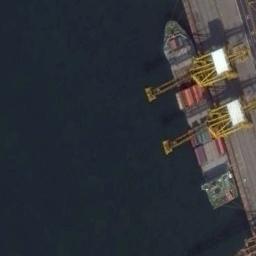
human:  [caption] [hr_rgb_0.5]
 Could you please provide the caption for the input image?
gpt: A ship full of containers is docked at the dock, With loading and unloading equipment on the dock .

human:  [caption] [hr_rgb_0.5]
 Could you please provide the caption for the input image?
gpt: There is a ship in the blue water on the shore .

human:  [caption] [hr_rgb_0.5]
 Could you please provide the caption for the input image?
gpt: A ship is beside the dock .

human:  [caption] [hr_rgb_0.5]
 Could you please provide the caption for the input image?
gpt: The cargo ship is docked at the dock and the water is deep blue .

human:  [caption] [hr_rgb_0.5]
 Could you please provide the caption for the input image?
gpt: The ship is at the harbor .